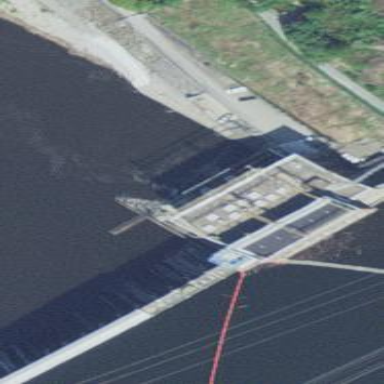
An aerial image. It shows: Power plant building.